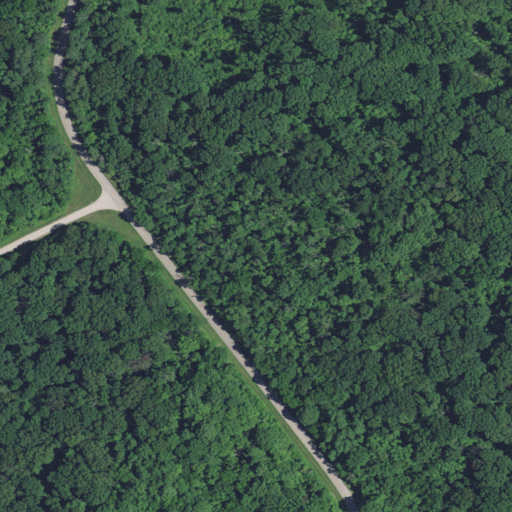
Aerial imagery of ridge(s) in Indiana named Pigeon Ridge containing deciduous forest, open development, low intensity development, and mixed forest